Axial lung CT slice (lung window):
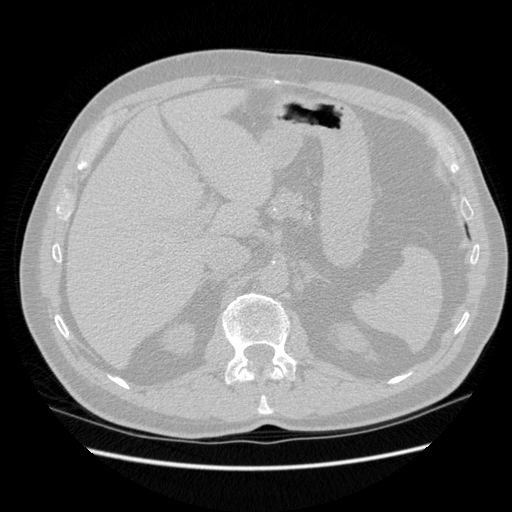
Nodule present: no